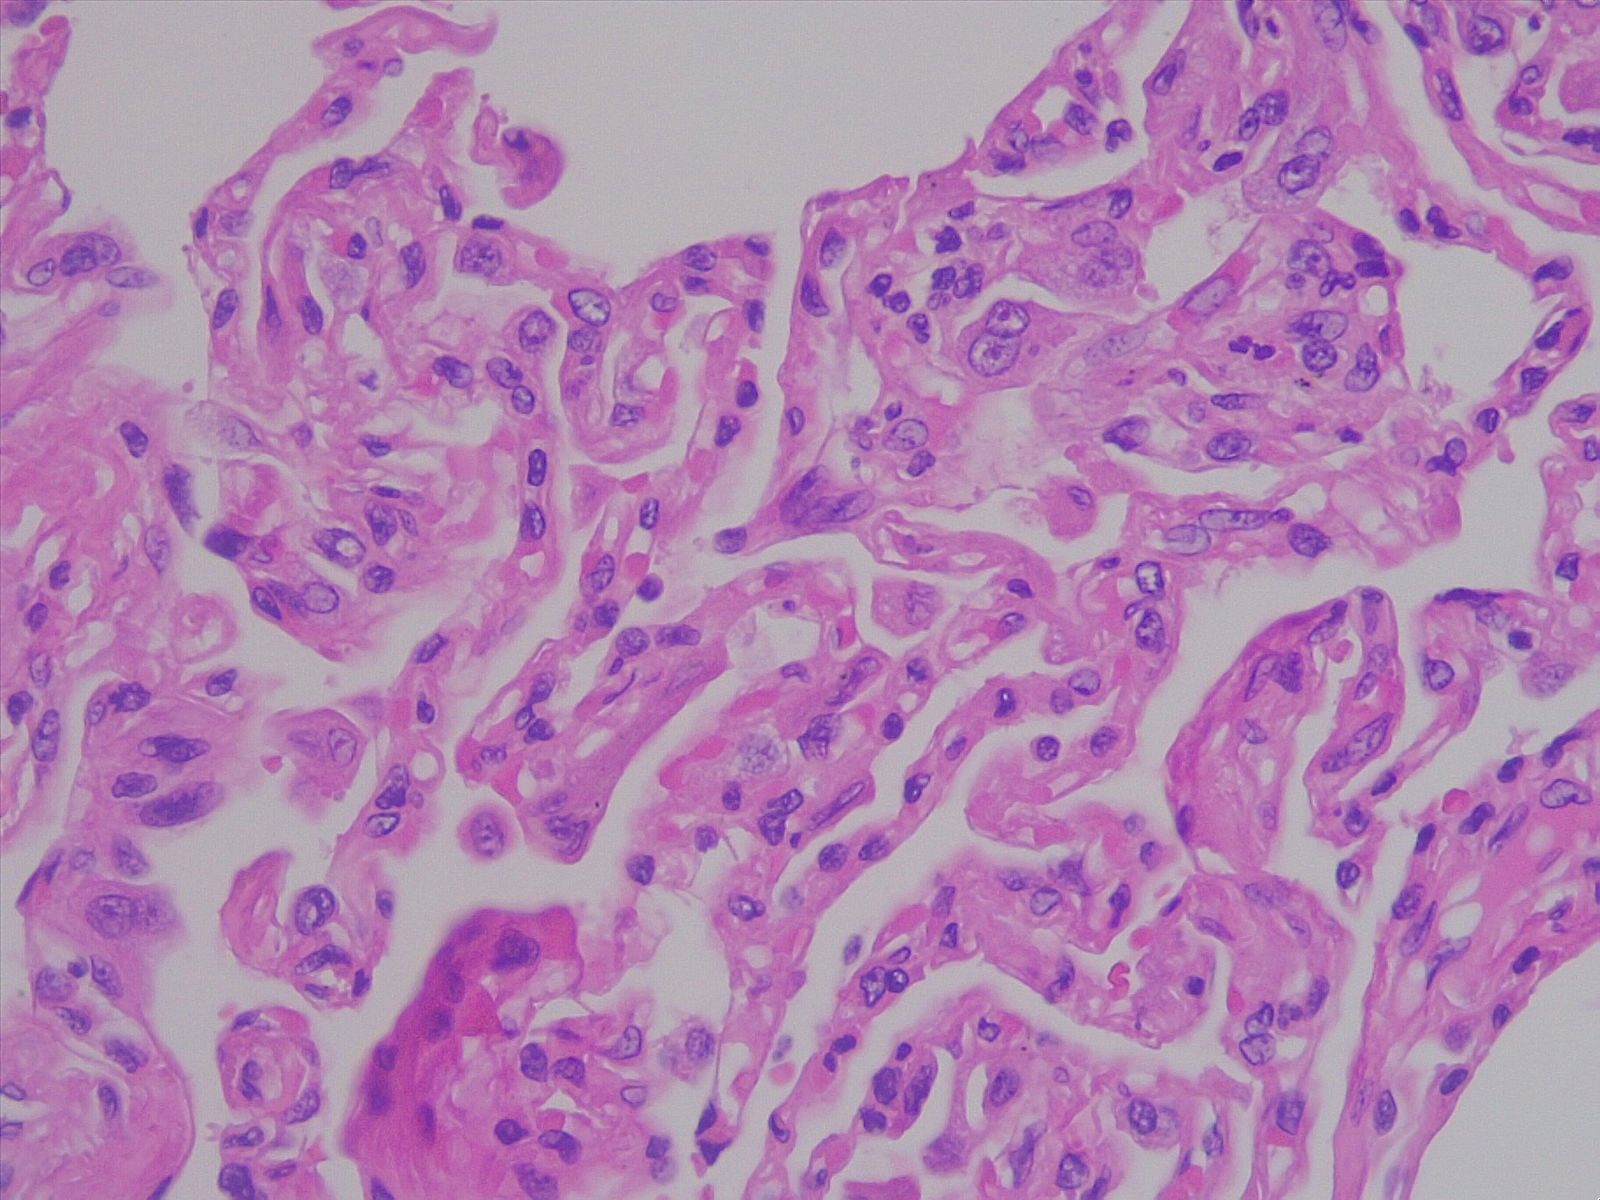
Label: normal lung tissue